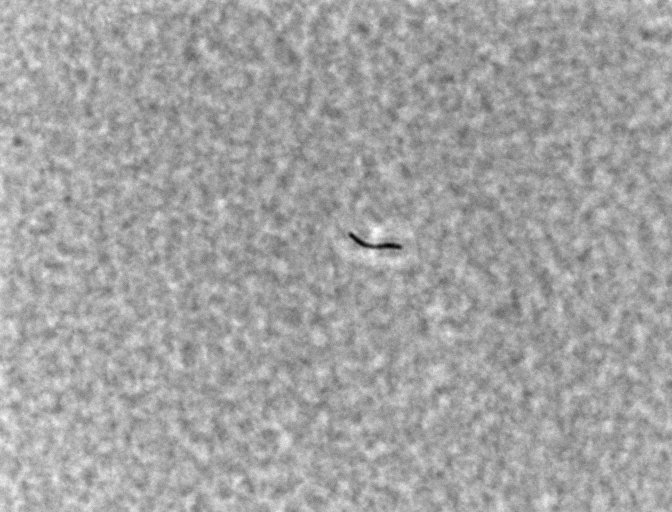
Bacillus coagulans